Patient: sex F, age 46
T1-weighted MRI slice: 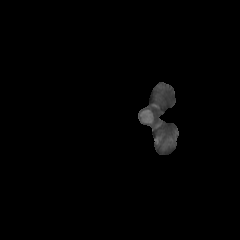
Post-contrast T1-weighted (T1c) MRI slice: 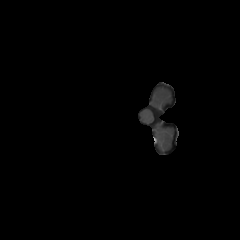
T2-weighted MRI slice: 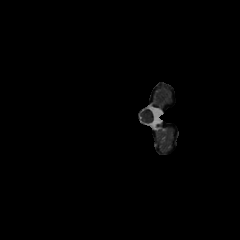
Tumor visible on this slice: no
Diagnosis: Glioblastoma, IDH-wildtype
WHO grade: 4